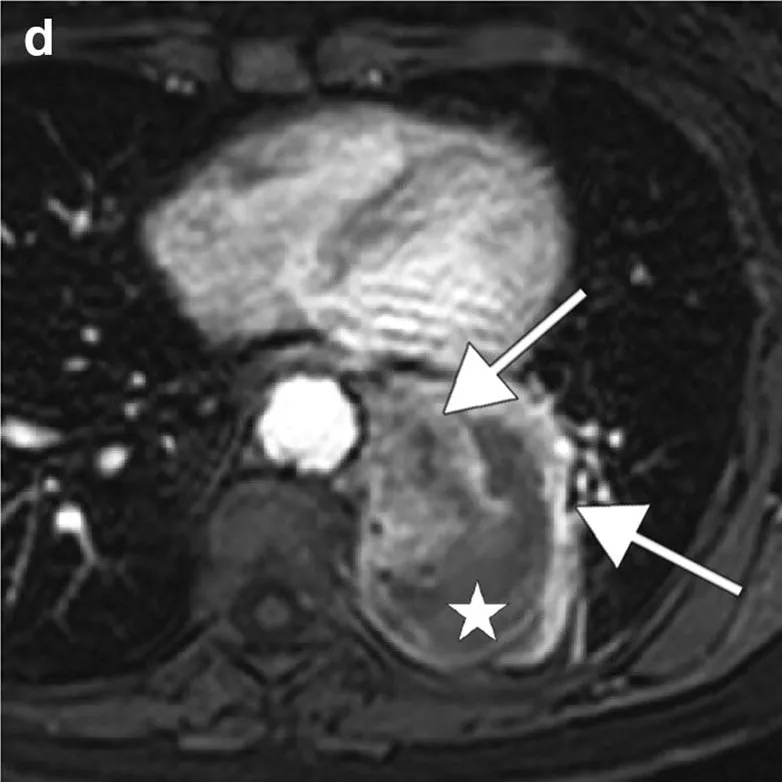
CT scan and MRI performed 6 months after endoprosthesis placement show a large lateral aortic tumor mass (white stars) with a progressive contrast enhancement (white arrows). Gadolinium-enhanced T1-weighted images with fat saturation on arterial phase.
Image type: radiology (mri)